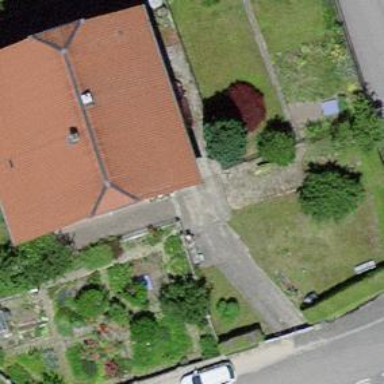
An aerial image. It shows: Residential building.